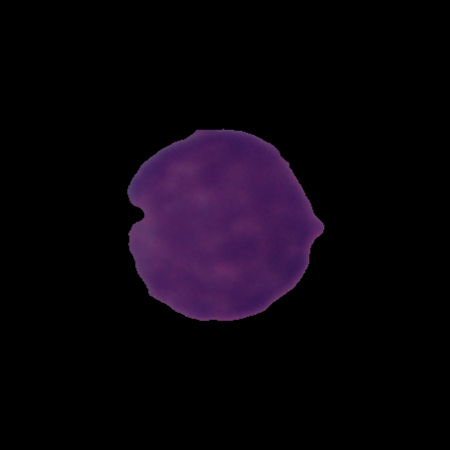
Label: cancer